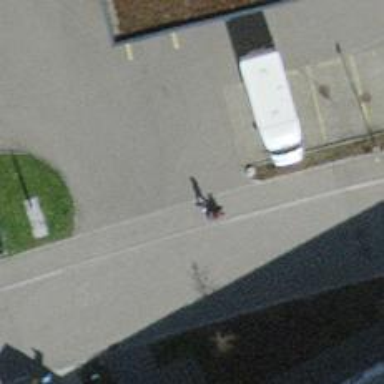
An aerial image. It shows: Sidewalk.